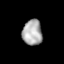
Tissue: lung
Cell type: Epithelial cells
Senescence score: 0.2378
Nuclear area (px): 490
Mean DAPI intensity: 172.888